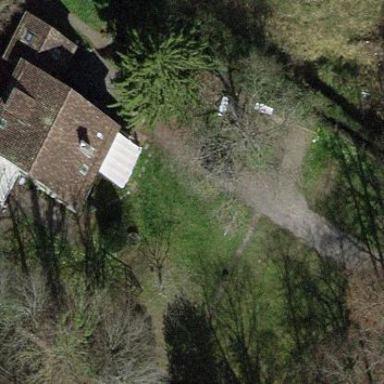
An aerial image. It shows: Garden enclosed by fence.